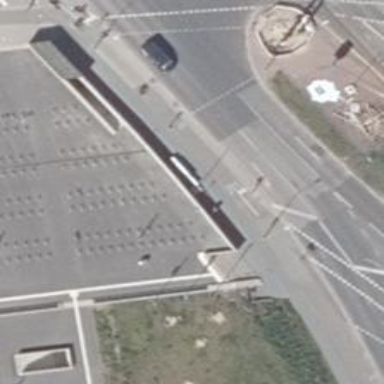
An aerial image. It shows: Bicycle repair station.